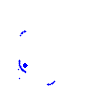
Particle: electron